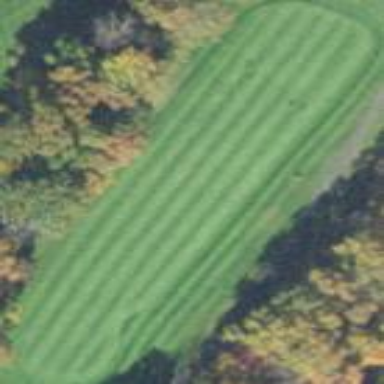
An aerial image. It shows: Golf fairway surrounded by grass.